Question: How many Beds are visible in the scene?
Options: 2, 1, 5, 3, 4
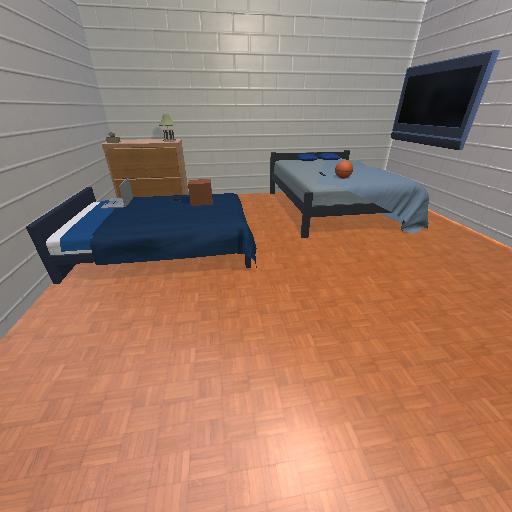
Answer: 2